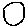
Label: circle